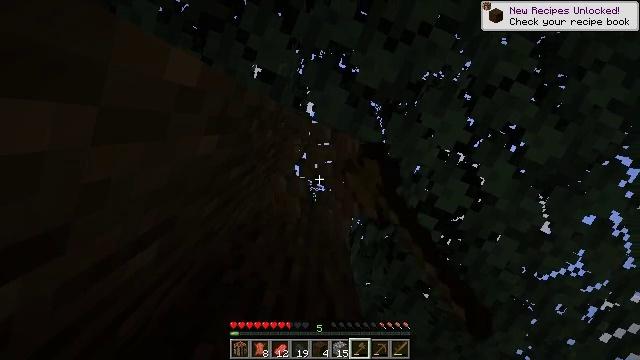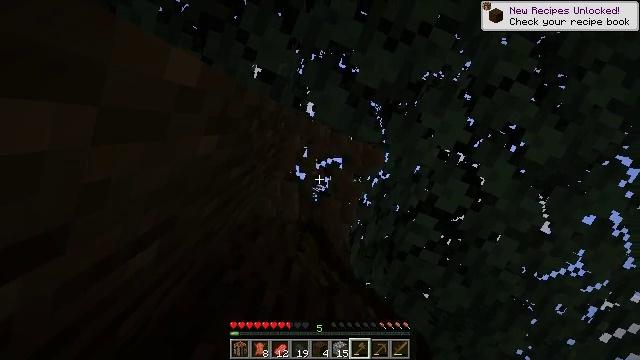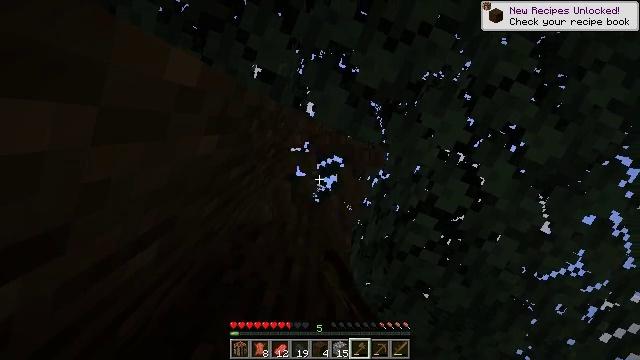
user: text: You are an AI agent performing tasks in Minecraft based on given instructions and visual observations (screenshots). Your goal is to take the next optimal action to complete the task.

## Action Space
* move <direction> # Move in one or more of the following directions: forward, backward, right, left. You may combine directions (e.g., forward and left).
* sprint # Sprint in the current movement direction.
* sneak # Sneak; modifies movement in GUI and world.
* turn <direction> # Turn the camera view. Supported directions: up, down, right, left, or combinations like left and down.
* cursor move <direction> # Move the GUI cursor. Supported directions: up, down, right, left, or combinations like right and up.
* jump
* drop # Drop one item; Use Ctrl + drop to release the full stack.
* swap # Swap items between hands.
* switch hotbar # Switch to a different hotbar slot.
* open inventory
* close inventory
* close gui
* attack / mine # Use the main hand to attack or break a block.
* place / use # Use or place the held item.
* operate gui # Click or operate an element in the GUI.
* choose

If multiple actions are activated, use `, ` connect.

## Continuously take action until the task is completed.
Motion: motion action
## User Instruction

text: Break the dark oak log in the forest.
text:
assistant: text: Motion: attack / mine
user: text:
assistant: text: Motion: attack / mine
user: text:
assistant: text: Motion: attack / mine